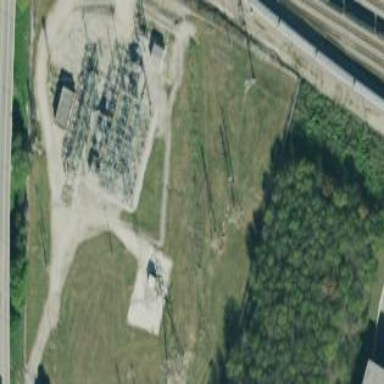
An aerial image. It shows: Outdoor distribution level power substation.